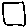
Label: square